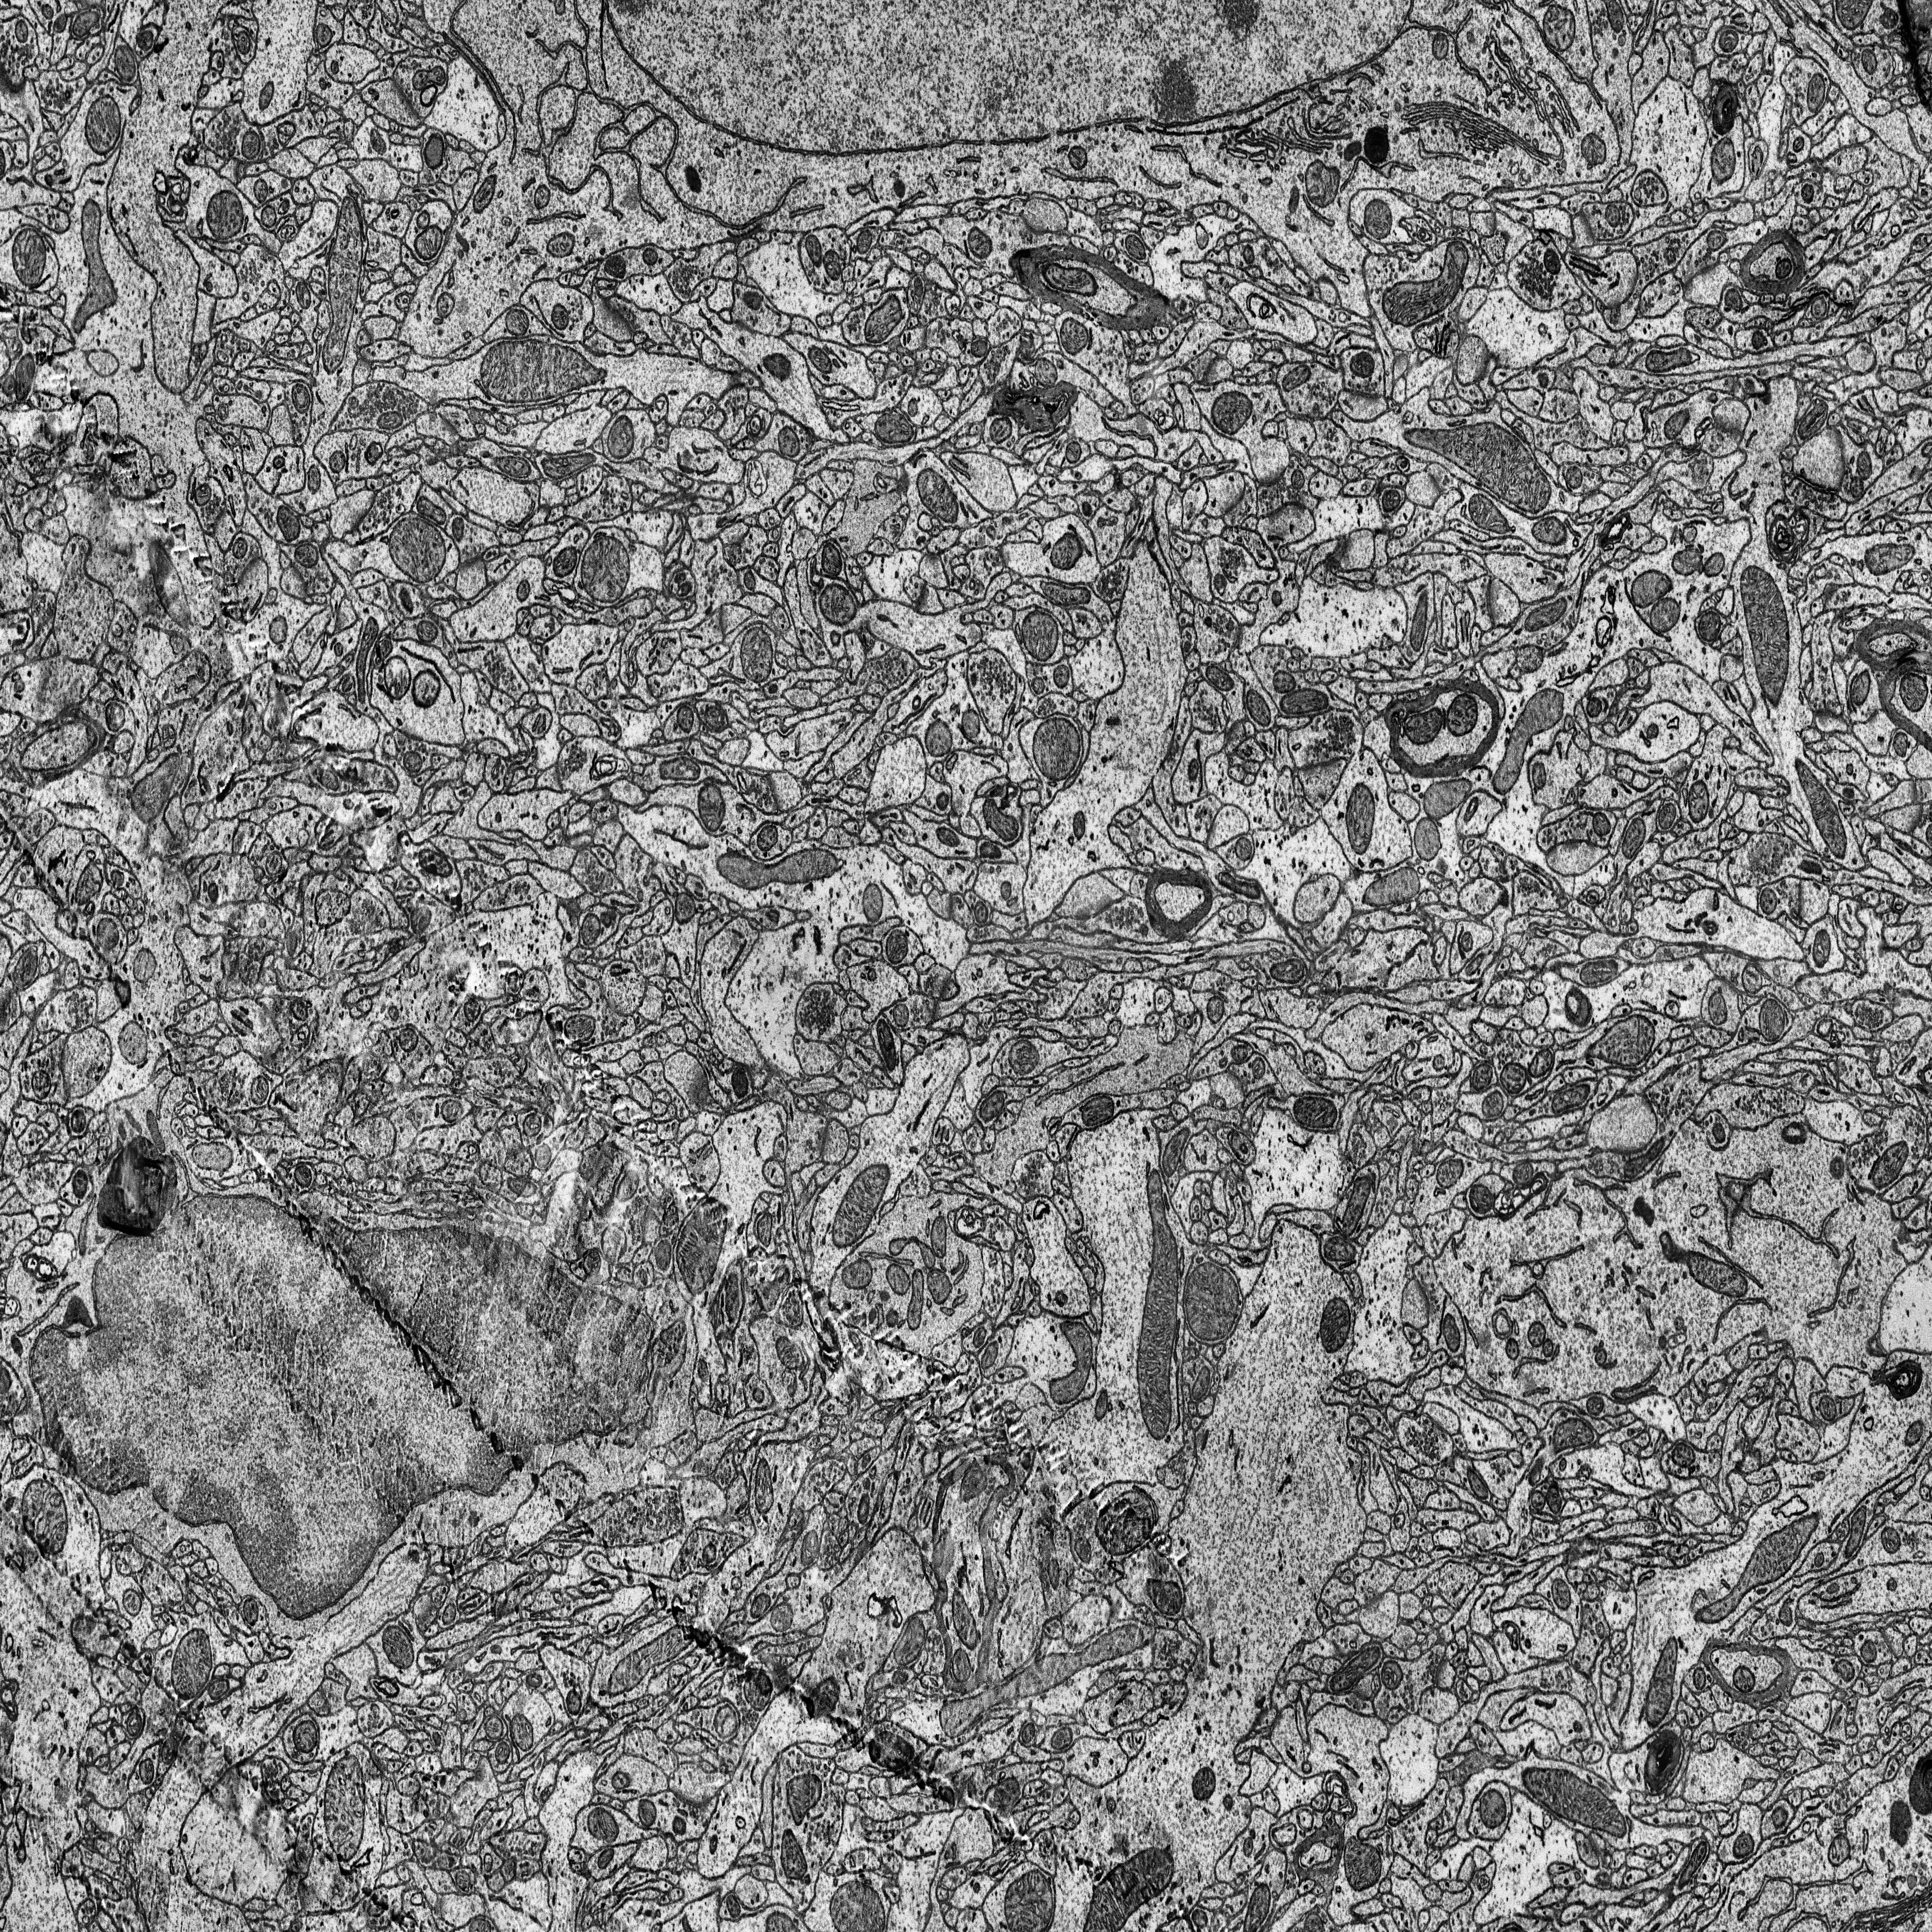
Electron microscopy slice of rat cortex tissue
Slice depth (z): 51
Mitochondria instances in slice: 395